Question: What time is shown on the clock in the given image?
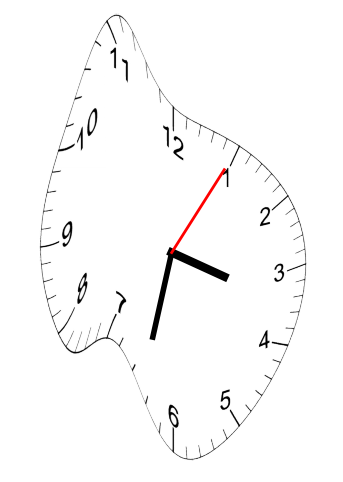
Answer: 03:32:05